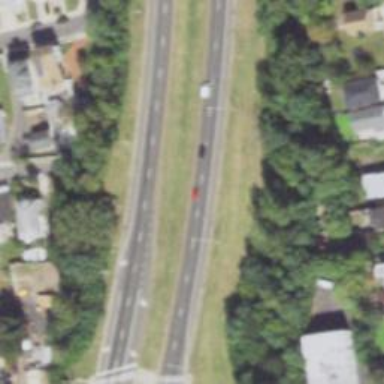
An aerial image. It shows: Expressway with asphalt surface categorized as trunk highway.